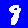
Digit: 8